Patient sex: M
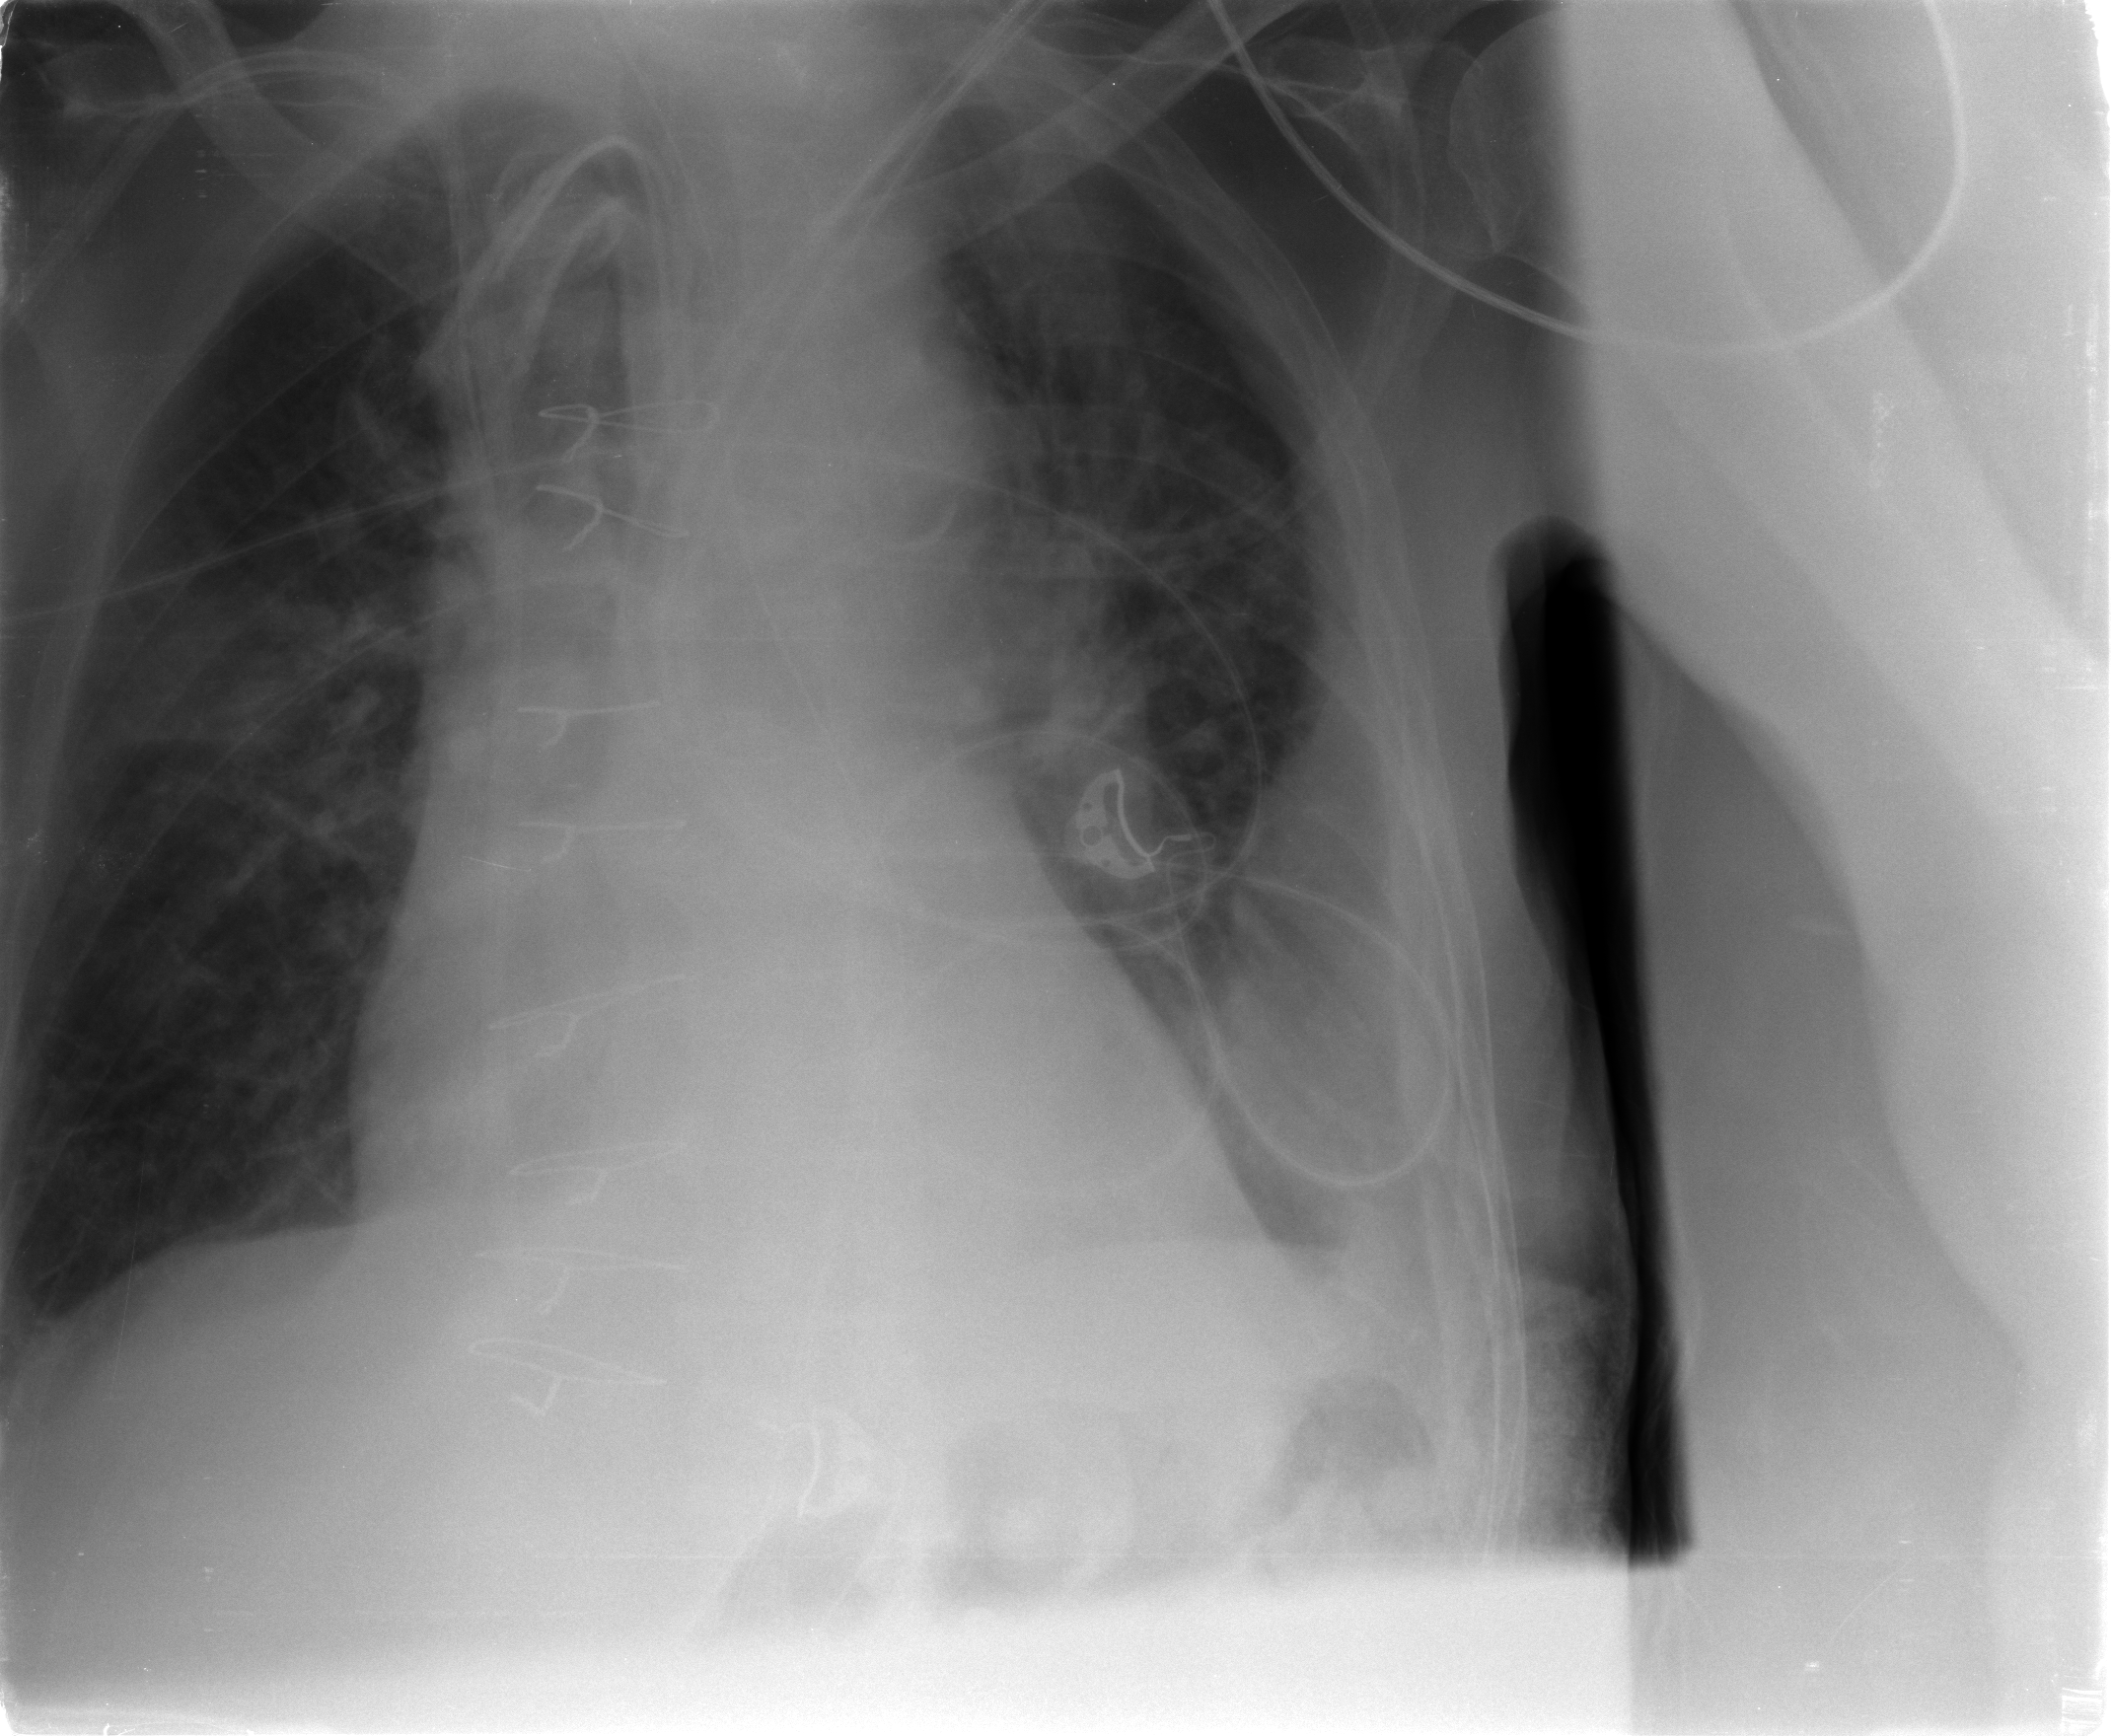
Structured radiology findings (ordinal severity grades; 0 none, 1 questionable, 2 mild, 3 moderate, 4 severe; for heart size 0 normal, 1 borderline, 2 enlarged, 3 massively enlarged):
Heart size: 2
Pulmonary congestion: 2
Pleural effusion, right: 2
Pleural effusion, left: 3
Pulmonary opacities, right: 2
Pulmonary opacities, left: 2
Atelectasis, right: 2
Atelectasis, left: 3